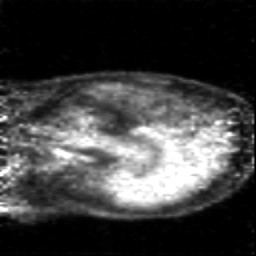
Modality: PET
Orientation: sagittal
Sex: female
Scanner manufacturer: siemens